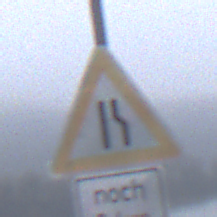
Verkehrszeichen: EinseitigVerengteFahrbahnRechts
Zusatzzeichen unten: LaengeEinerStrecke4
Umgebung: Outdoor, Suburban
Tageszeit: MorningAfternoon
Wetter: Overcast
Licht: Natural
Jahreszeit: NotSpecified
Kontrast: LowContrast